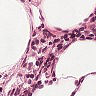
Metastatic tissue present: no